Field crop: maize
Growth stage: 2
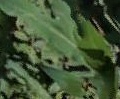
Species: maize